Question: I'm developing 2D graphics program which used OpenGL for Android 2.2 and later.
Usually, when a translucent texture is piled up, it will become like the image left. I would like to pile up a texture first and to make it transparent like the image right. The way of piling up images by Canvas and making it a texture is inefficient. Is there any way with OpenGL API?

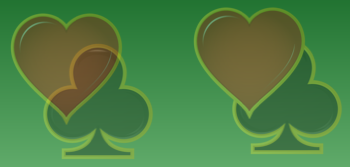
Answer: This is just a thought but might be worth trying: You might be able to draw the foreground elements without blending first and then use "glBlendFuncSeparate" to draw the background. The foreground part should draw your elements as described, then in blend func you could still control how much transparency you need to blend it with the background. The bad news is if background has more elements to be drawn.
In general you should be using a frame buffer object with binded texture to it to draw the foreground elements. Then use the binded texture on your scene:
(you will have to find the methods to replace this functions for Android)
'''
glGenFramebuffers(1, &framebuffer);
glBindFramebuffer(GL_FRAMEBUFFER, framebuffer);
glGenTextures(1, &texture);
glBindTexture(GL_TEXTURE_2D, texture);
glPixelStorei(GL_UNPACK_ALIGNMENT, 1);
glTexParameteri(GL_TEXTURE_2D, GL_TEXTURE_WRAP_S, GL_REPEAT);
glTexParameteri(GL_TEXTURE_2D, GL_TEXTURE_WRAP_T, GL_REPEAT);
glTexParameteri(GL_TEXTURE_2D, GL_TEXTURE_MAG_FILTER, GL_LINEAR);
glTexParameteri(GL_TEXTURE_2D, GL_TEXTURE_MIN_FILTER, GL_LINEAR);
glTexImage2D(GL_TEXTURE_2D, 0, GL_RGBA, resolution, resolution, 0, GL_RGBA, GL_UNSIGNED_BYTE, NULL);
glFramebufferTexture2D(GL_FRAMEBUFFER, GL_COLOR_ATTACHMENT0, GL_TEXTURE_2D, texture, 0);
glBindRenderbuffer(GL_RENDERBUFFER, 0);
'''
This will kind of create a canvas you can draw anything to it as to your main scene and you can reuse the binded texture.
Note that "resolution" will probably need to be of a power of 2. Also you need to set the matrices and viewport before drawing.